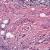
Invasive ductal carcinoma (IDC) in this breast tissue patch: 1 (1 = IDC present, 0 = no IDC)